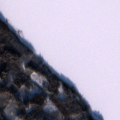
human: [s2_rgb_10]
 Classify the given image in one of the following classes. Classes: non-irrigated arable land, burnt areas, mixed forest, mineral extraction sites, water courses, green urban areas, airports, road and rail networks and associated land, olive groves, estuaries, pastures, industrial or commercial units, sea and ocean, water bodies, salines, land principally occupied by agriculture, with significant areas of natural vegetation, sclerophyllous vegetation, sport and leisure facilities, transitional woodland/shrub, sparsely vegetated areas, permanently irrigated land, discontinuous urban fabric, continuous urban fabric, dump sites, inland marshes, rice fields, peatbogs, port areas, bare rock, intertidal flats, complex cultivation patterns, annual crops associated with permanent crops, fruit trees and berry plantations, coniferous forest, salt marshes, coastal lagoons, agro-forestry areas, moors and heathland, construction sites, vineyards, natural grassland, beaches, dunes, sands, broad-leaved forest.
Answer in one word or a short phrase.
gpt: mixed forest, water bodies